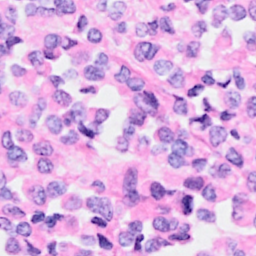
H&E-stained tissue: Breast